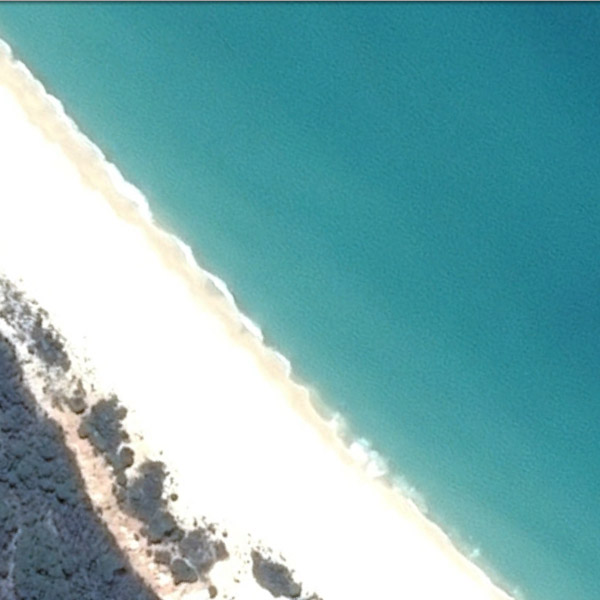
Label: Beach